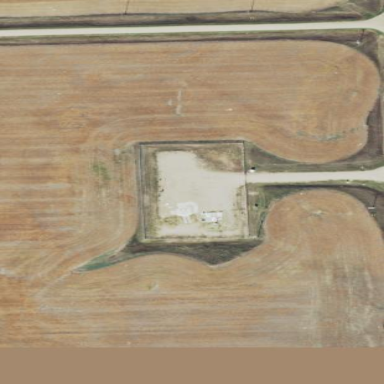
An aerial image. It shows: Military bunker surrounded by fence.